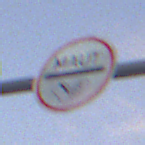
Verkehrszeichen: MautflichtigeStrecke
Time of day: SunriseSunset
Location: Outdoor (RoadRail)
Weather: PartlyCloudy
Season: NotSpecified
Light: Natural